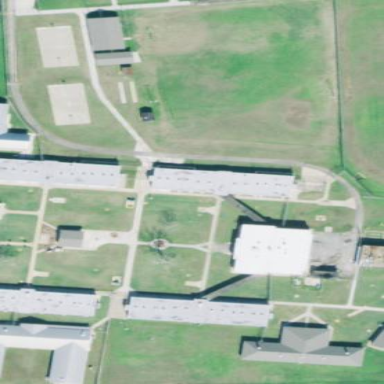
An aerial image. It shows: Prison enclosed by fence.